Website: lowes
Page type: billing-address
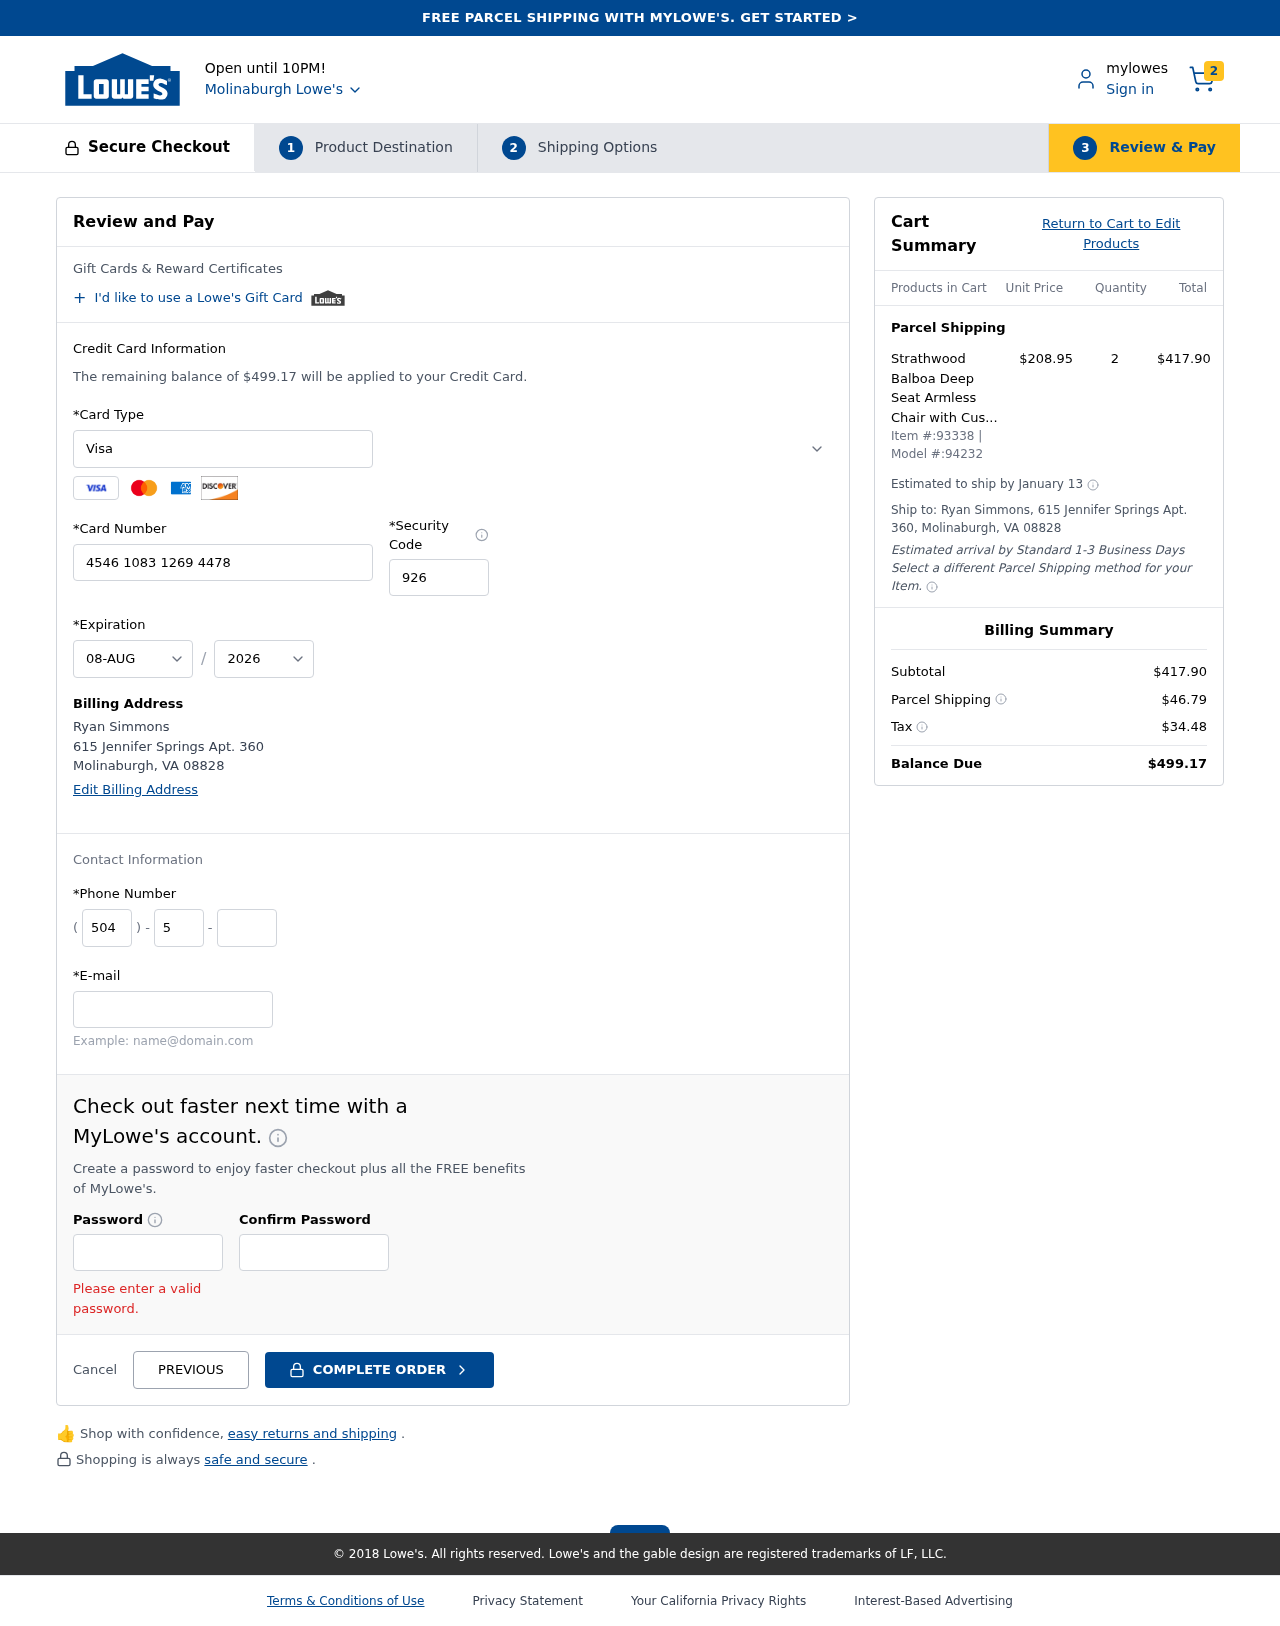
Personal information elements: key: PII_CARD_CVV
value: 926
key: PII_CARD_EXPIRY_MONTH
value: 08
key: PII_CARD_EXPIRY_YEAR
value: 26
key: PII_CARD_NUMBER
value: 4546 1083 1269 4478
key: PII_CARD_TYPE
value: Visa
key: PII_CITY
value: Molinaburgh
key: PII_CITY_STATE_ZIP
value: Molinaburgh, VA 08828
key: PII_EMAIL
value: ryan.simmons@yahoo.com
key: PII_FULLNAME
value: Ryan Simmons
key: PII_PHONE_AREA
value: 504
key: PII_PHONE_PREFIX
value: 536
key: PII_PHONE_SUFFIX
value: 9685
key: PII_STREET
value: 615 Jennifer Springs Apt. 360
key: PII_FULLNAME2
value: Ryan Simmons
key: PII_STREET2
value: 615 Jennifer Springs Apt. 360
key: PII_CITY_STATE_ZIP2
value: Molinaburgh, VA 08828
Product elements: key: PRODUCT1_NAME
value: Strathwood Balboa Deep Seat Armless Chair with Cushion
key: PRODUCT1_PRICE
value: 208.95
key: PRODUCT1_QUANTITY
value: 2
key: PRODUCT_ITEM_NUMBER
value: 93338
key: PRODUCT_MODEL_NUMBER
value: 94232
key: PRODUCT1_LINE_TOTAL
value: $417.90
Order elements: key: ORDER_NUM_ITEMS
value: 2
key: ORDER_TOTAL
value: $499.17
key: ORDER_SHIPPING_DATE
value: January 13
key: ORDER_SUBTOTAL
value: $417.90
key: ORDER_SHIPPING_COST
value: $46.79
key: ORDER_TAX
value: $34.48